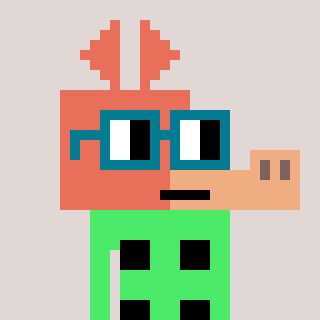
a pixel art character with square dark green glasses, a aardvark-shaped head and a teal-colored body on a warm background